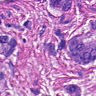
Metastatic tissue present: yes